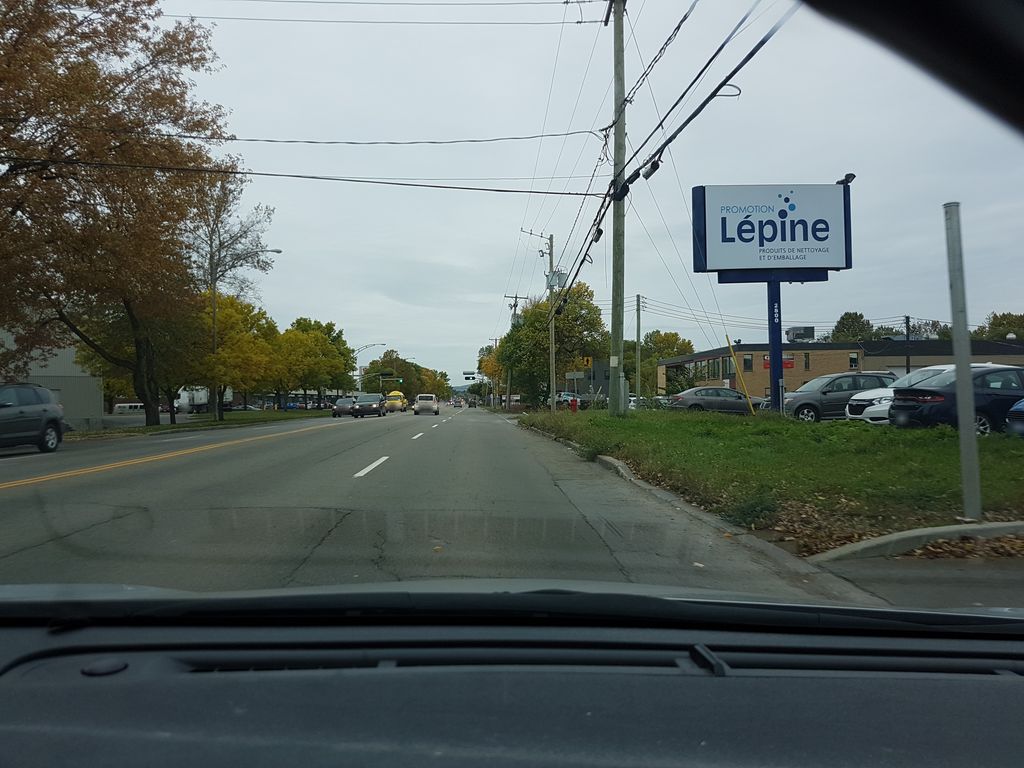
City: quebec_city